This time-frequency spectrogram was computed from a bearing vibration snapshot; brighter regions carry more energy. Based on the visible evidence, which condition applies: normal, inner_race, outer_race, ball?
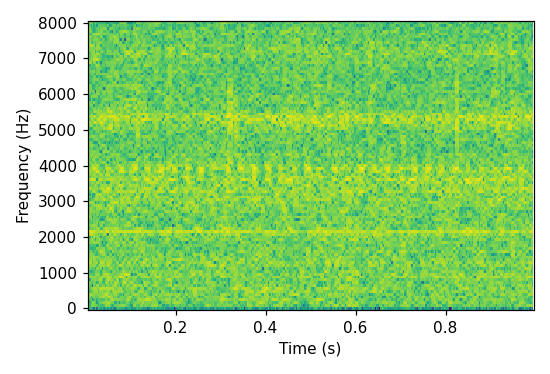
Answer: inner_race